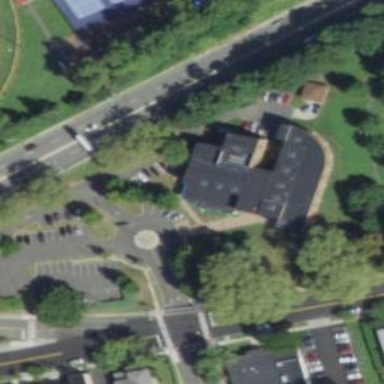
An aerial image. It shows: Library building.